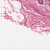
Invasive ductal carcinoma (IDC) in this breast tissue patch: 0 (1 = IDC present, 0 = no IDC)